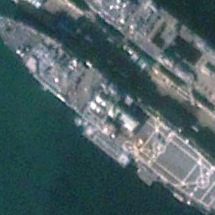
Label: combat